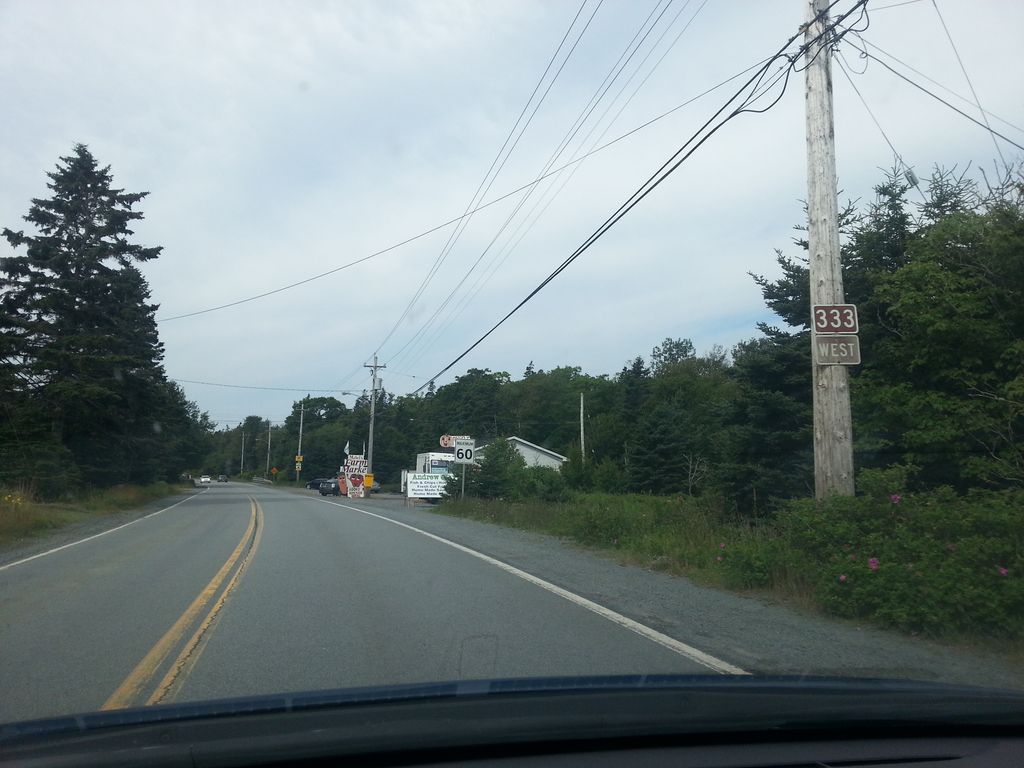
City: halifax